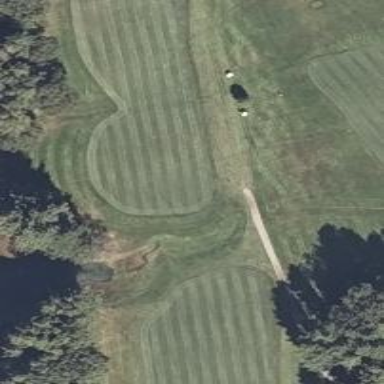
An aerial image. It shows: Grassy area designated as golf fairway.